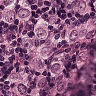
Metastatic tissue present: yes